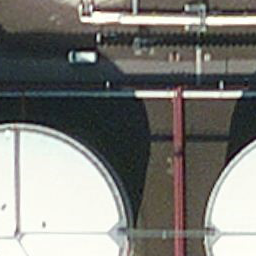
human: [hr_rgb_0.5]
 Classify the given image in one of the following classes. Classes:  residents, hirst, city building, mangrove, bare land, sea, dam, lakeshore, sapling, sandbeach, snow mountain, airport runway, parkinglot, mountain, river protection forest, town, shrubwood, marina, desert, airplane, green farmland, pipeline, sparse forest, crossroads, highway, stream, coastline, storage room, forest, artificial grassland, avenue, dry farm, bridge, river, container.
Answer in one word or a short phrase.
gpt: storage room